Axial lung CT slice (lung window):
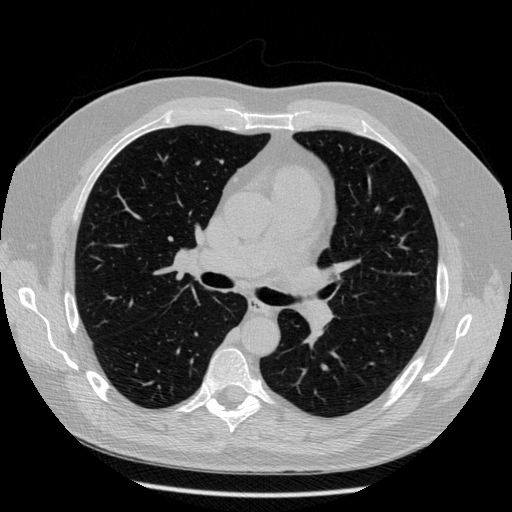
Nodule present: no